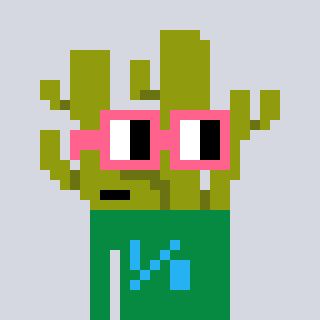
a pixel art character with square pink glasses, a cactus-shaped head and a green-colored body on a cool background